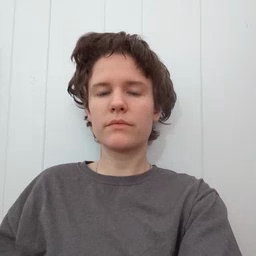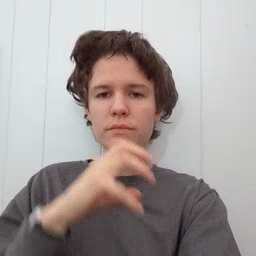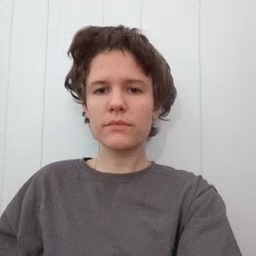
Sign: old